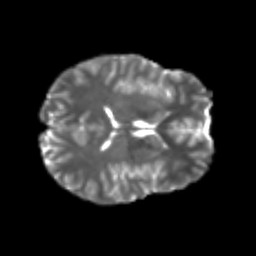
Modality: T2w
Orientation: axial
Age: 25
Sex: male
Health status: healthy
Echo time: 0.074 s